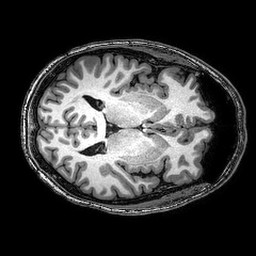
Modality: T1w
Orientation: axial
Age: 26
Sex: male
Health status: healthy
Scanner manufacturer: philips
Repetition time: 0.008274 s
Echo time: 0.00381 s